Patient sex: M
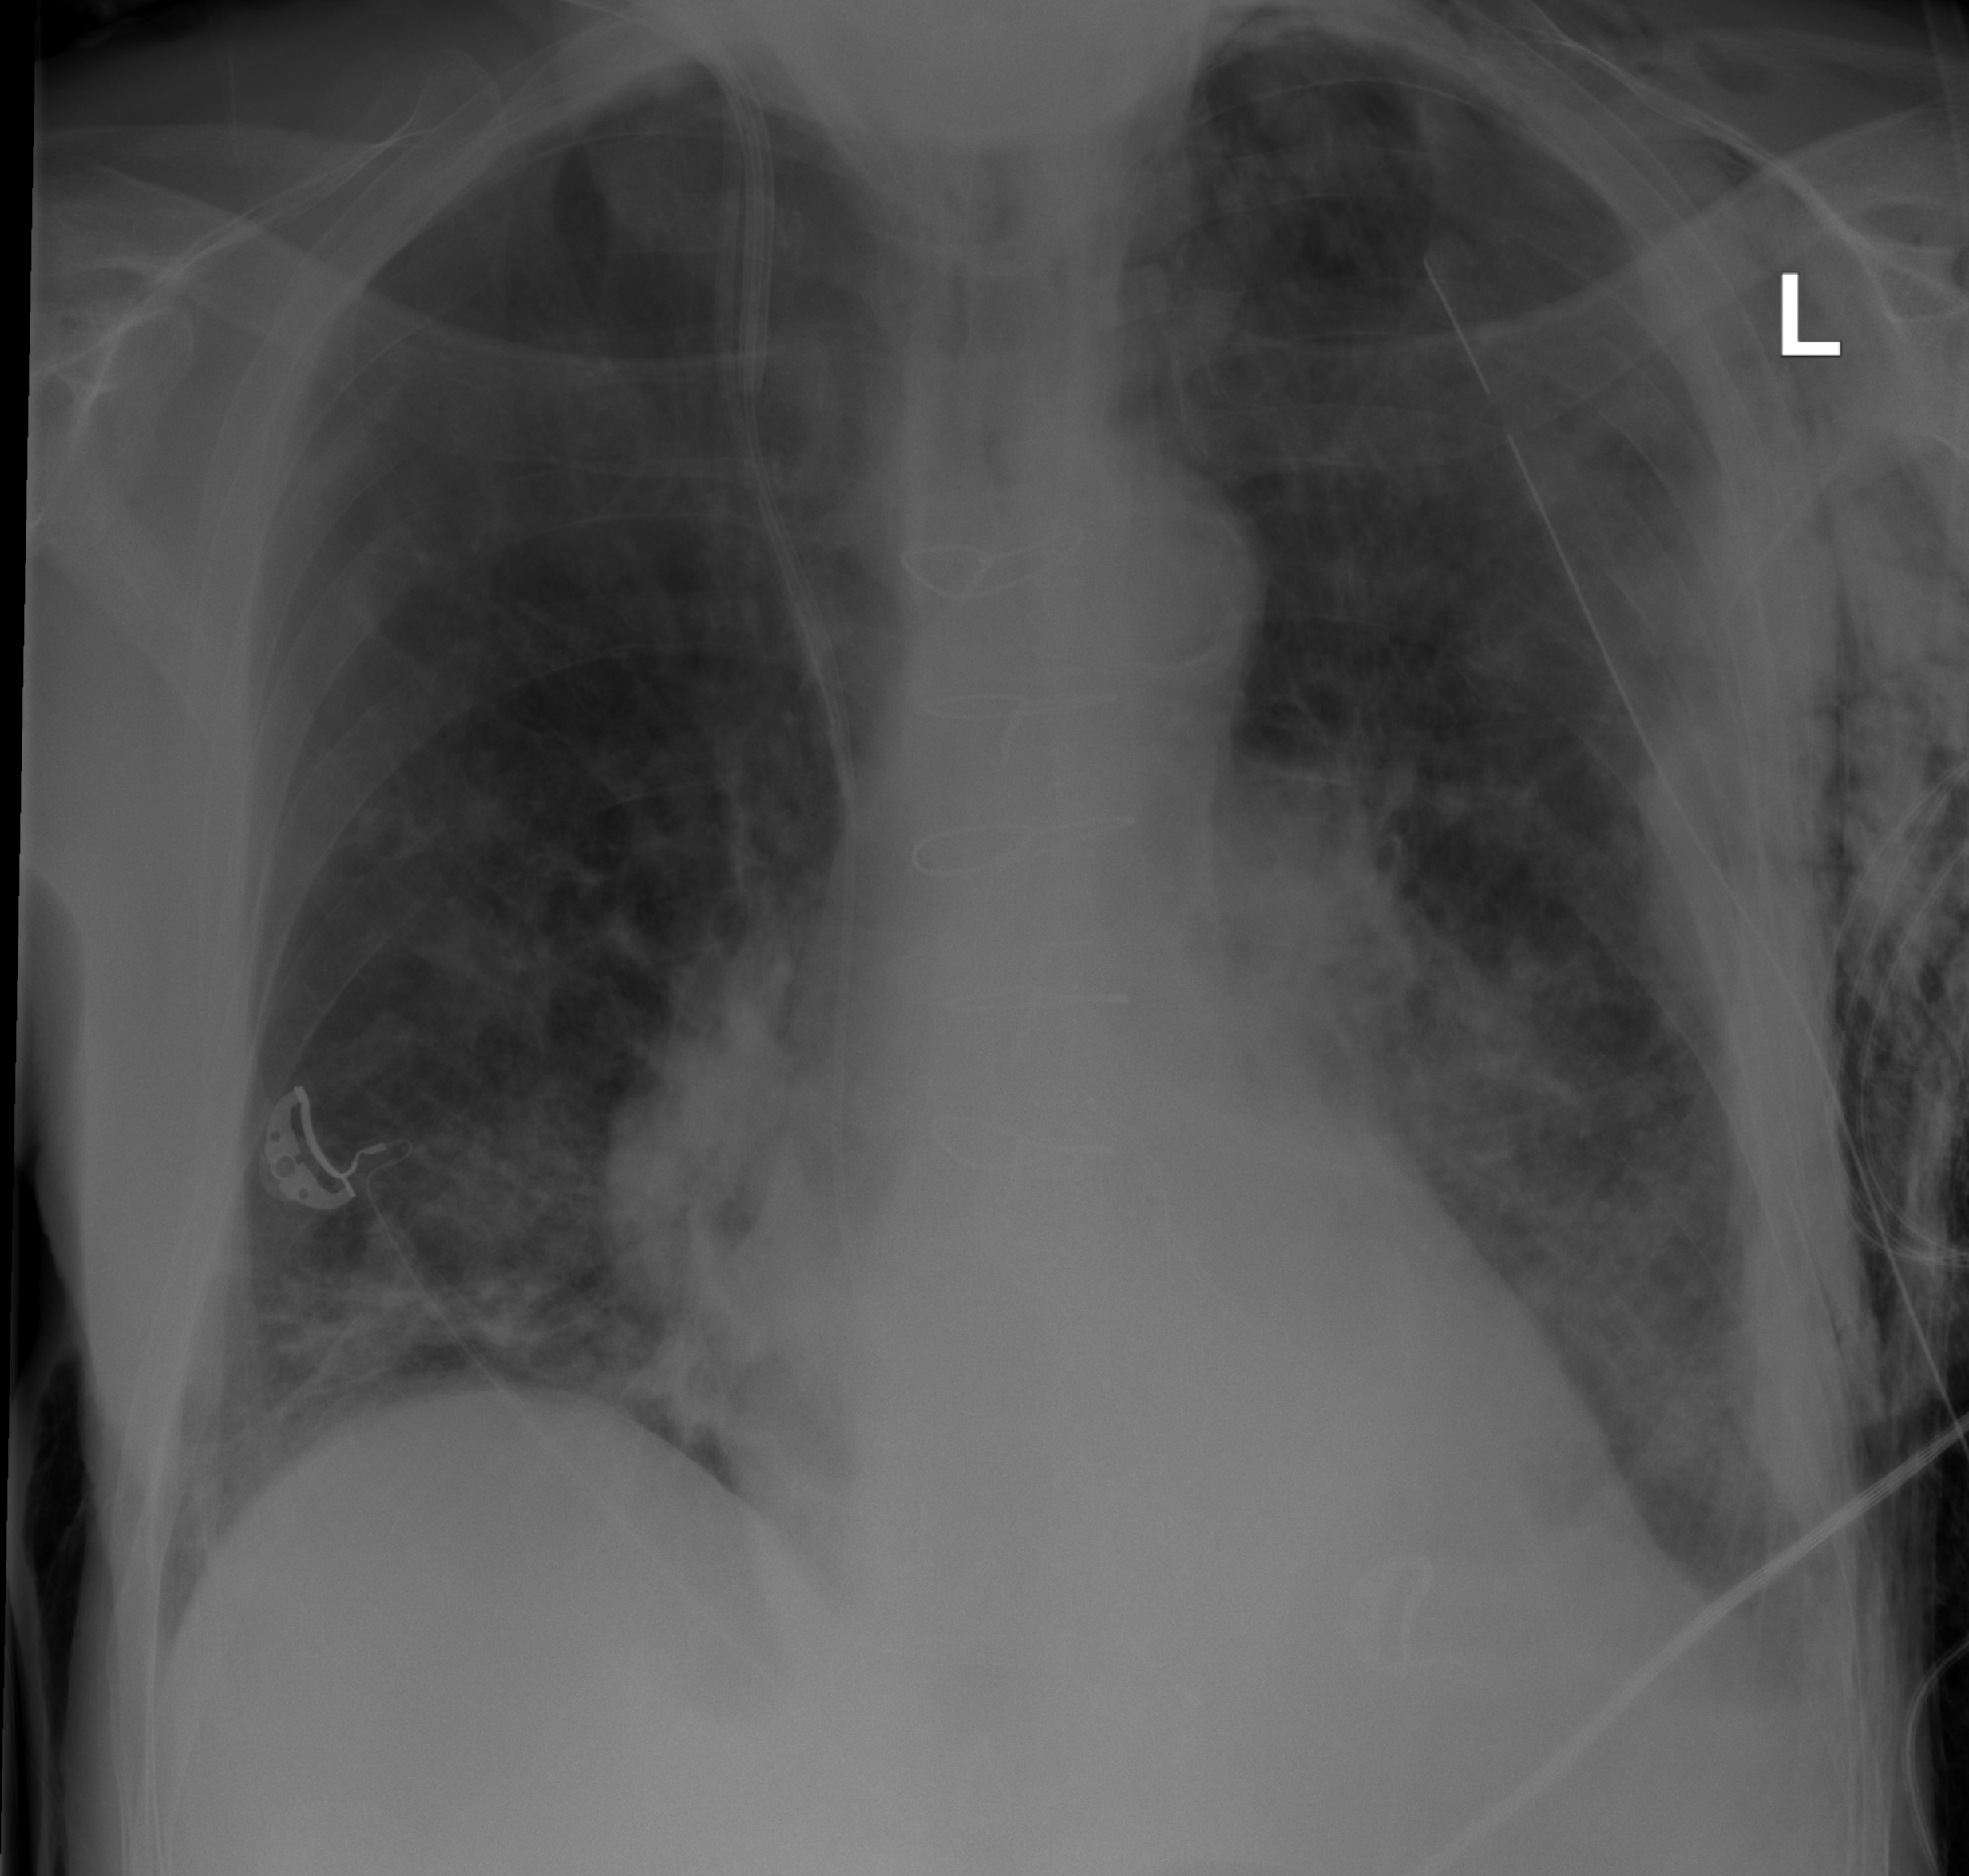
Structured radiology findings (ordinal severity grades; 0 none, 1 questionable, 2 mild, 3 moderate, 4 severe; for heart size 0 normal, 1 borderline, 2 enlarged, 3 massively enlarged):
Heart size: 0
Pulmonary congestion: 0
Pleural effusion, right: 0
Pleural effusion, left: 2
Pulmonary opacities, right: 2
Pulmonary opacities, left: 2
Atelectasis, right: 2
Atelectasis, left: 2